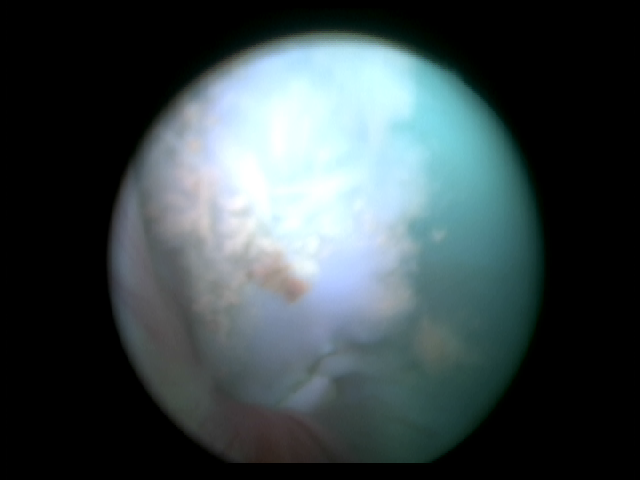
Modality: BLC
Class: Non-malignant
Subclass: BenignNOS
Lesion: L1
Morphology: Papillary
Bladder cancer association: No